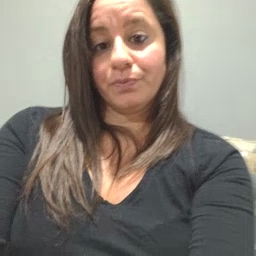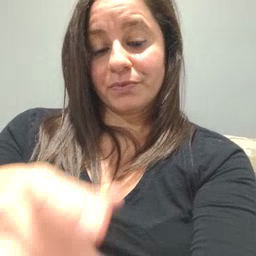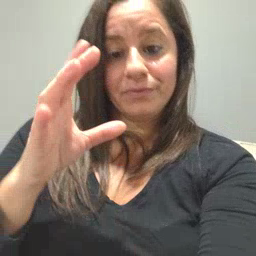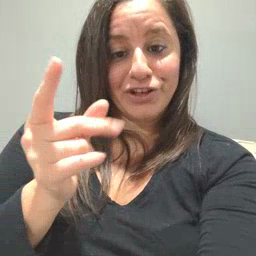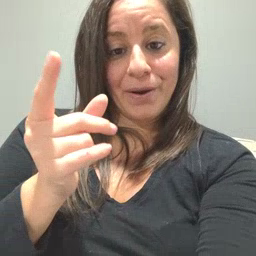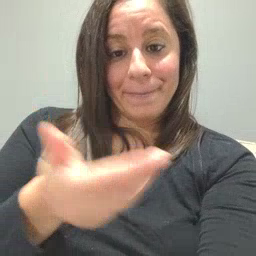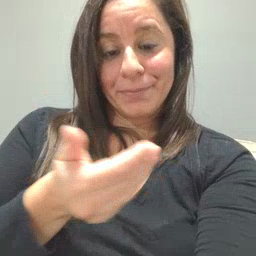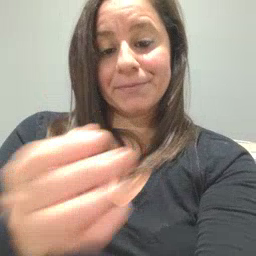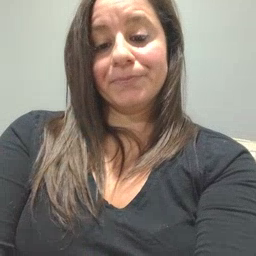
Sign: puppy